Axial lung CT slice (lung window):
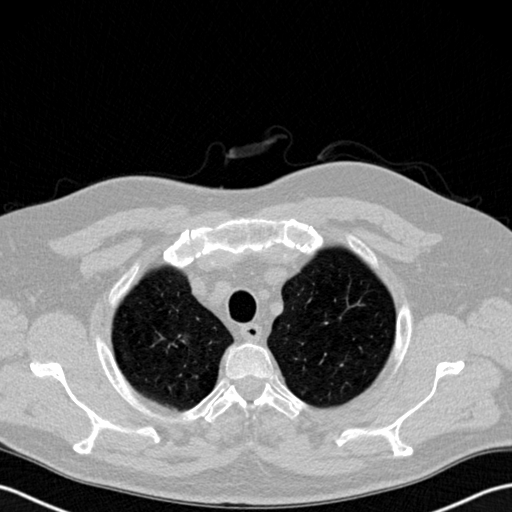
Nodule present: no